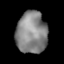
Tissue: lung
Cell type: Others
Senescence score: 0.2251
Nuclear area (px): 1265
Mean DAPI intensity: 133.167